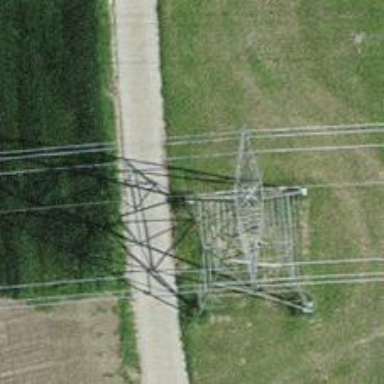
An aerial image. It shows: Power tower.